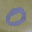
Label: 0